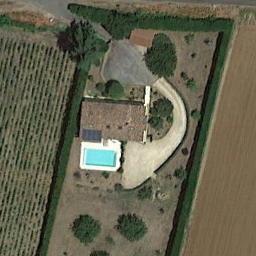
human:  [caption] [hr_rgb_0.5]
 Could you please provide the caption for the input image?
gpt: In a sparse residential area there is a gray house and a swimming pool surrounded by farmland and open space .

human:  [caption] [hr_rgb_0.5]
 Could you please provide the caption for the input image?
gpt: A path leads to these two houses which are surrounded by lawn .

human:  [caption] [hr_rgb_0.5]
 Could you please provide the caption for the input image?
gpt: There are many trees beside the sparse residential .

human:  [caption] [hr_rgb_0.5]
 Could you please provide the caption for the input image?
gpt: The sparse residential is on the bare land next to the farmland and some trees .

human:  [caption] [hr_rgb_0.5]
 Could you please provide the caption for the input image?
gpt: A sparse residential area with a swimming pool beside the farmlands .